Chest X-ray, PA view. Patient: 61 years old, sex M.
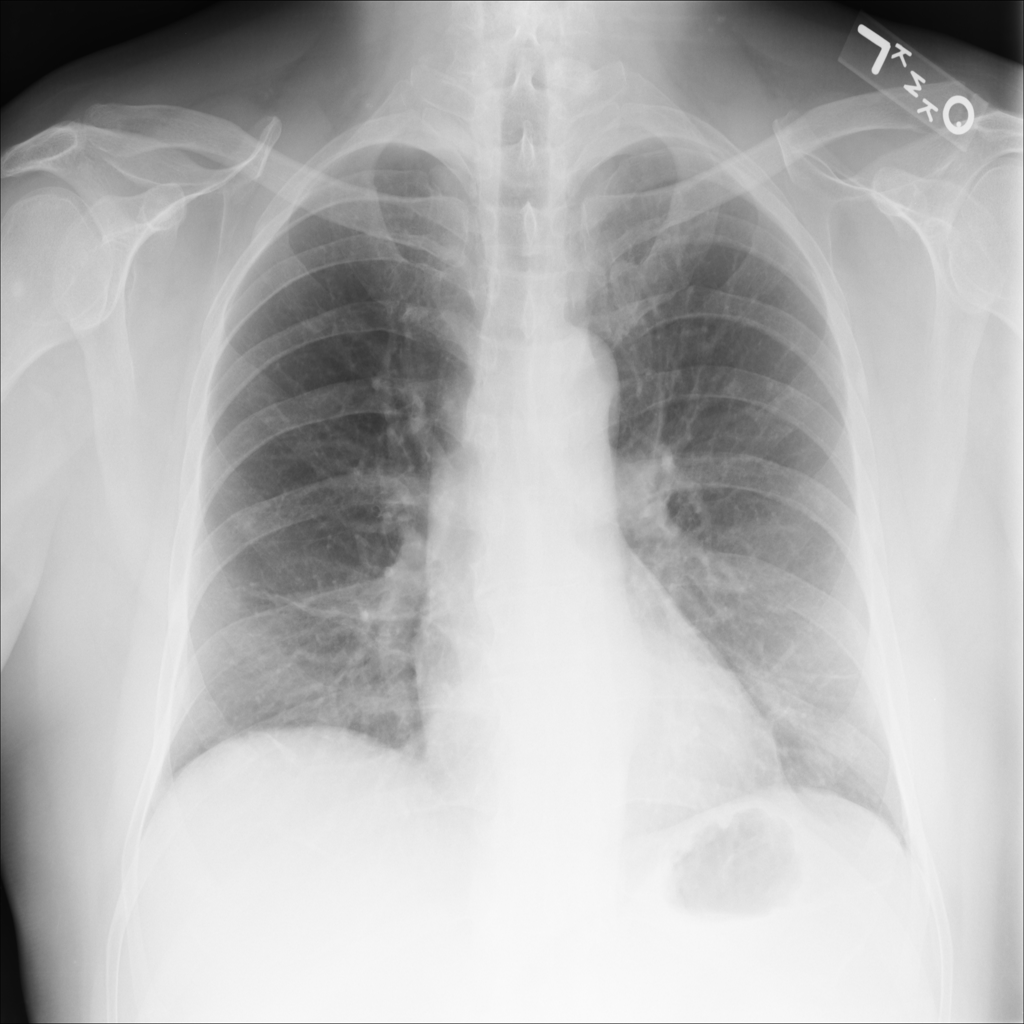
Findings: Atelectasis